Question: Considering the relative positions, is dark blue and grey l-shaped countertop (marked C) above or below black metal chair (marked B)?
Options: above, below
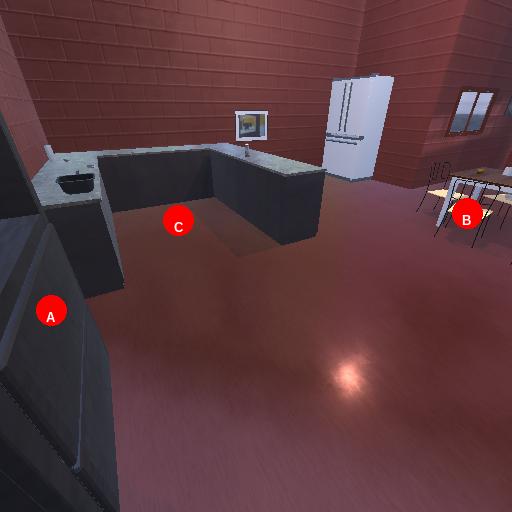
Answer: above